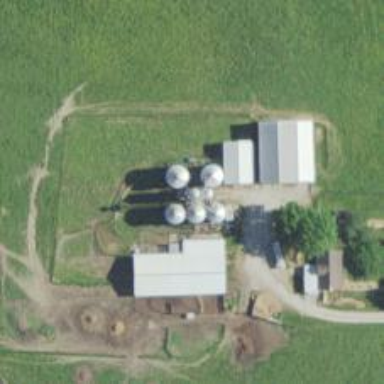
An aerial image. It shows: Silo.